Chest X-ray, AP view. Patient: 61 years old, sex M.
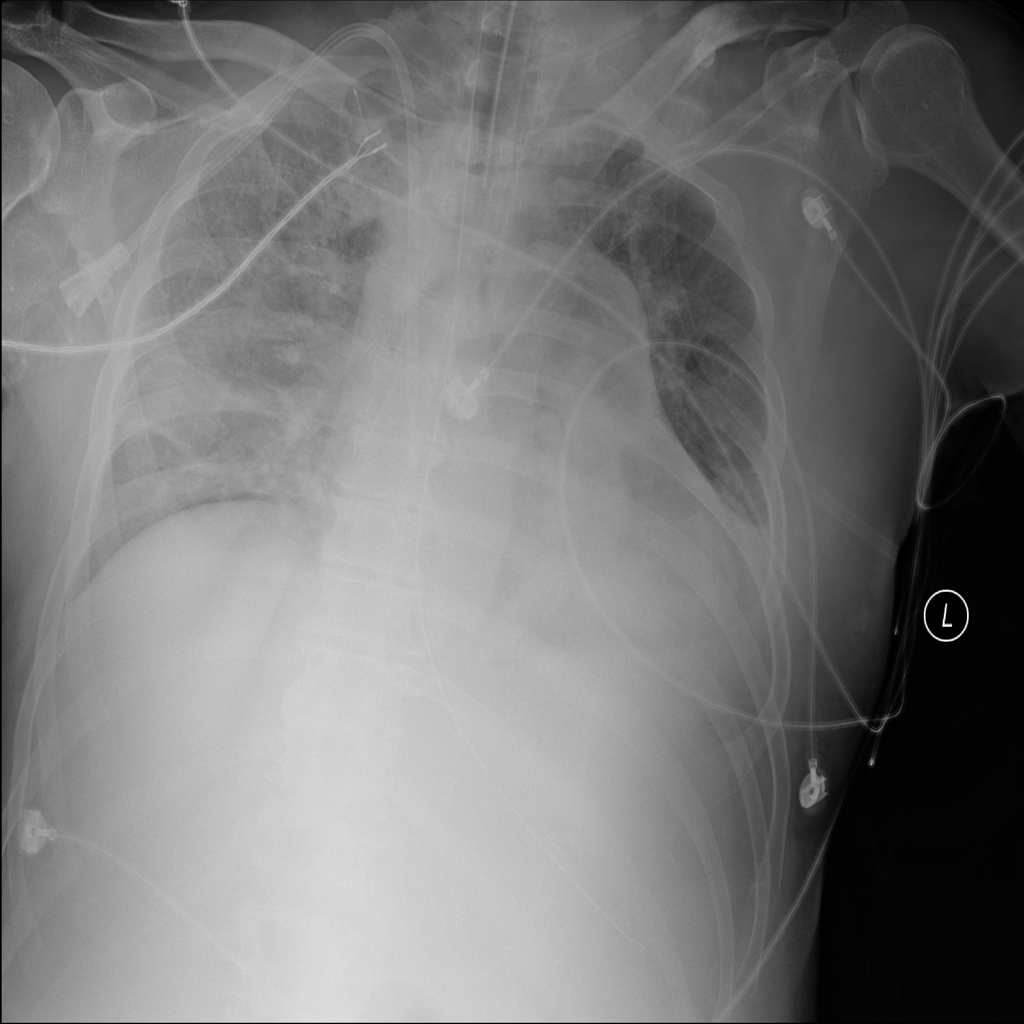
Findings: Atelectasis, Effusion